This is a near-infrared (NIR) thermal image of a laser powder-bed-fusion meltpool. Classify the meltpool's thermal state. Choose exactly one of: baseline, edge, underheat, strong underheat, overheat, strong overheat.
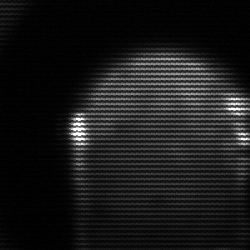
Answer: edge